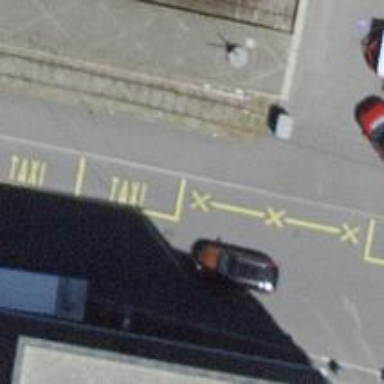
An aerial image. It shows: Taxi stand.